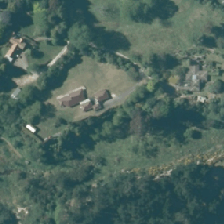
Land cover: urban_parkland